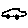
Label: car